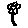
Label: flower